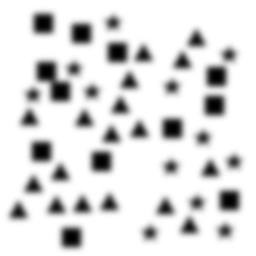
Squares: 12
Triangles: 18
Stars: 12
Total shapes: 42